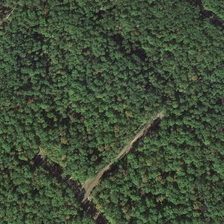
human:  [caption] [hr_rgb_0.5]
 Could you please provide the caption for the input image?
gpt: many green trees form a piece of forest .

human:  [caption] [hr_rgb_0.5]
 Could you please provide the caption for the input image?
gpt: many green trees form a piece of forest .

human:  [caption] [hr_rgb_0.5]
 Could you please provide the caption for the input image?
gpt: many green trees form a piece of forest .

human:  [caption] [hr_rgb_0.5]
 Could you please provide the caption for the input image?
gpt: many green trees form a piece of forest .

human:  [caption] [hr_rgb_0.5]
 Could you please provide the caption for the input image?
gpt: many green trees form a piece of forest .